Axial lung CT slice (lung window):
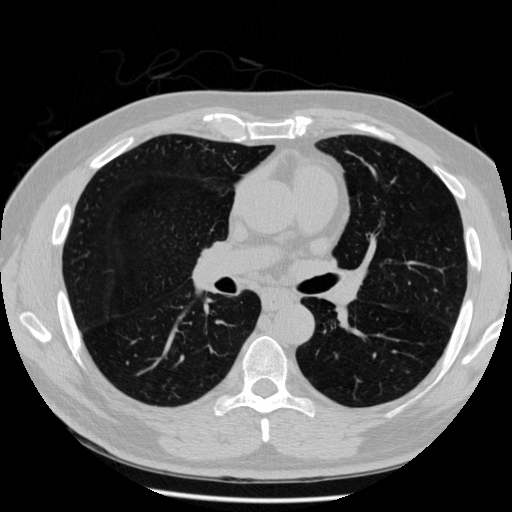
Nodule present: no